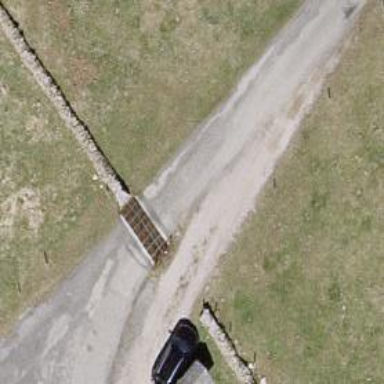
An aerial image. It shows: Cattle grid.